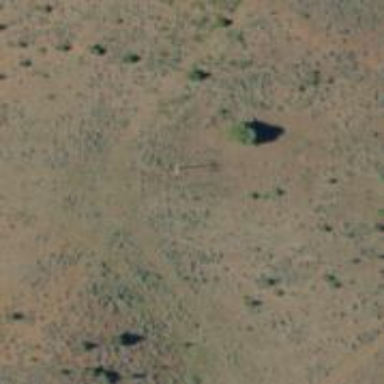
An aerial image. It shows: Power pole.